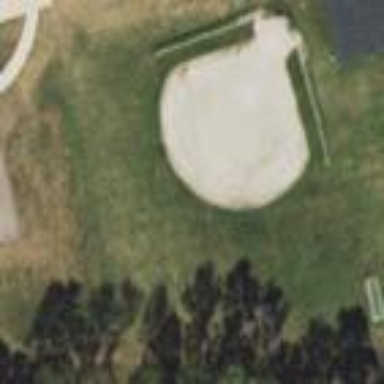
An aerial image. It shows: Baseball pitch for leisure land activities.